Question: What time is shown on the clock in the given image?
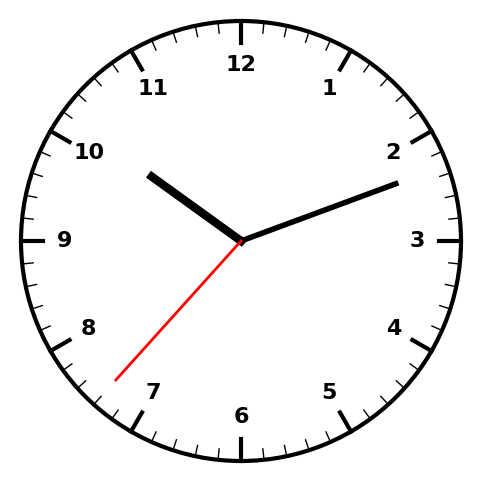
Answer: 10:11:37